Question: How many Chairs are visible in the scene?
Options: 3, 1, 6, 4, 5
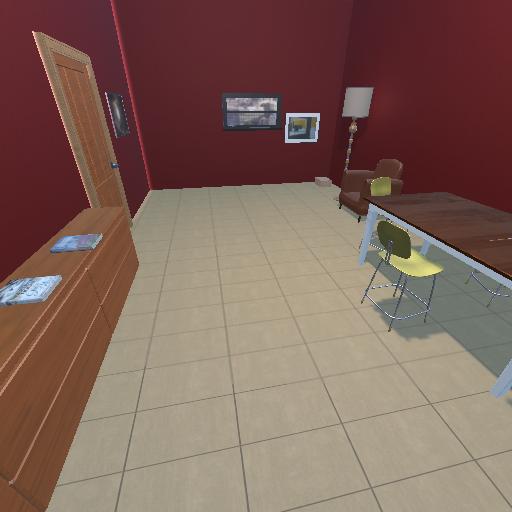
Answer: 3